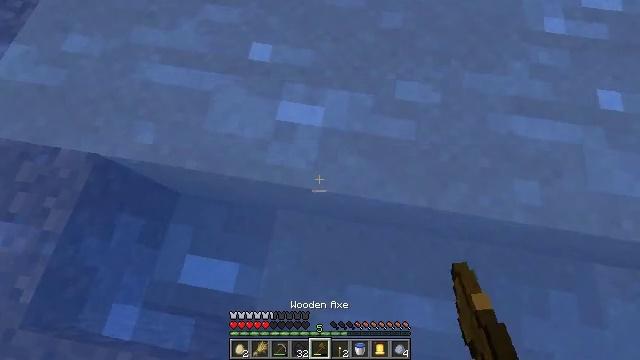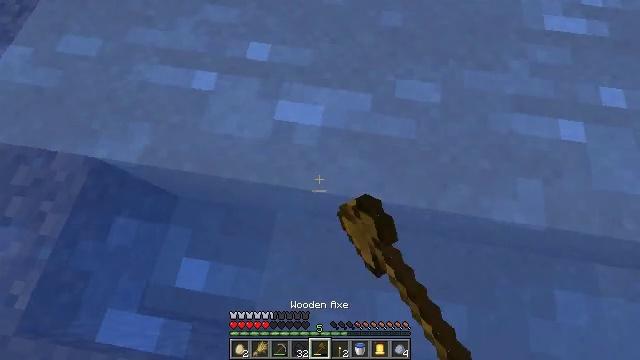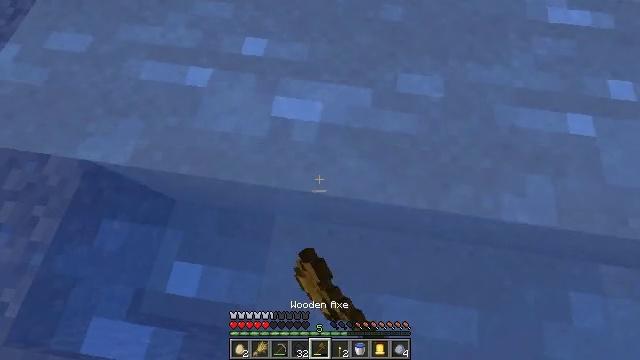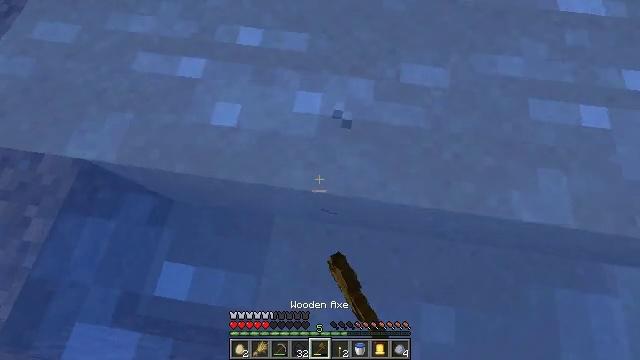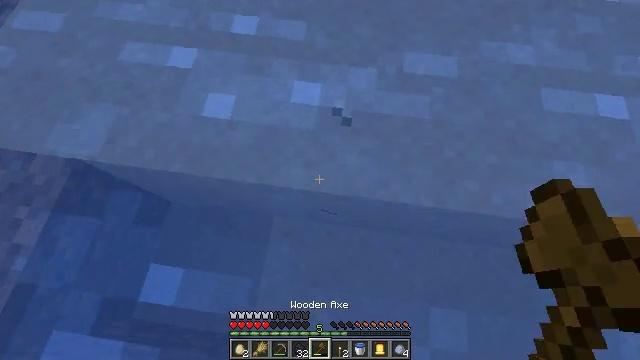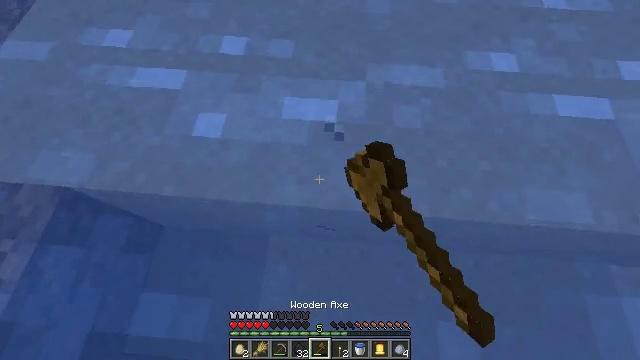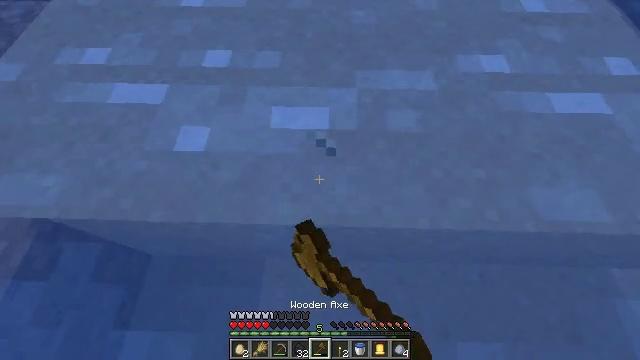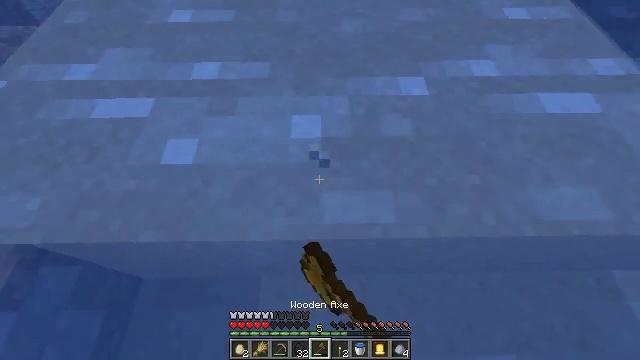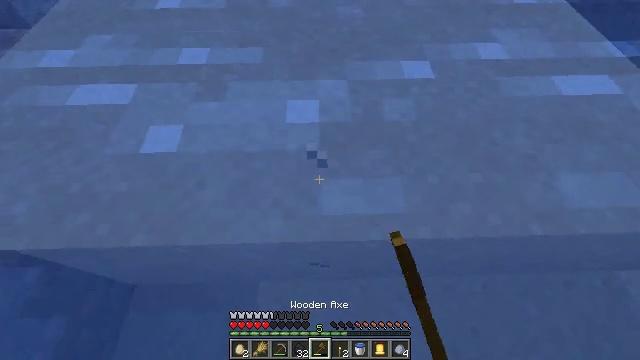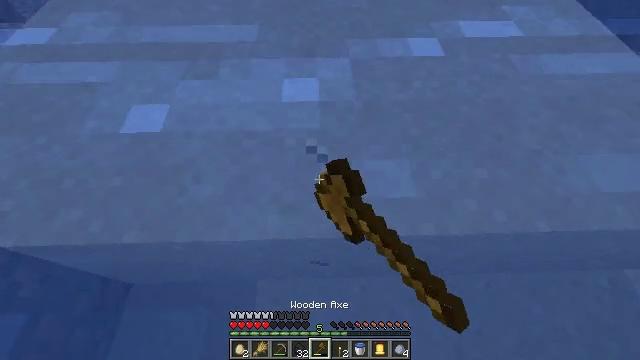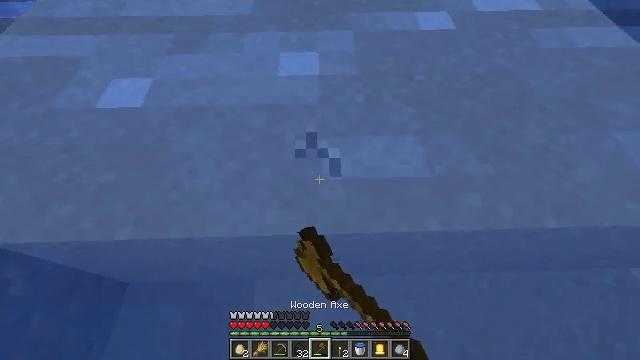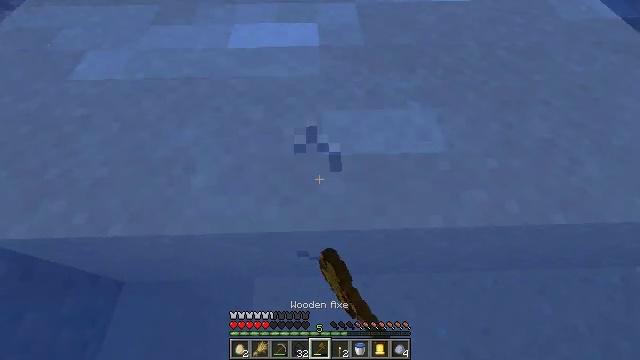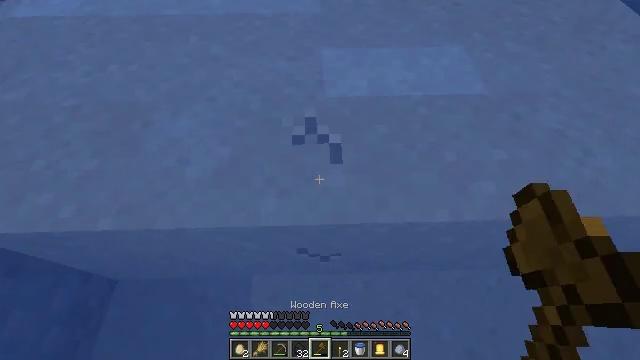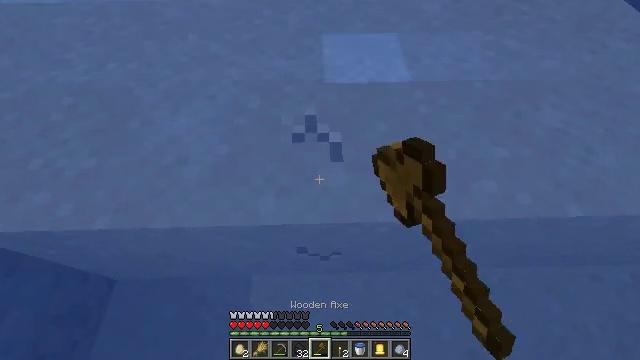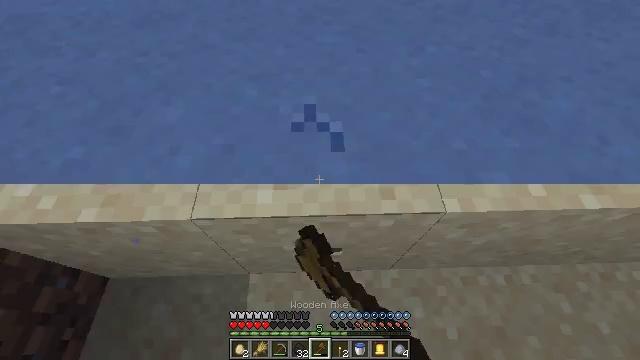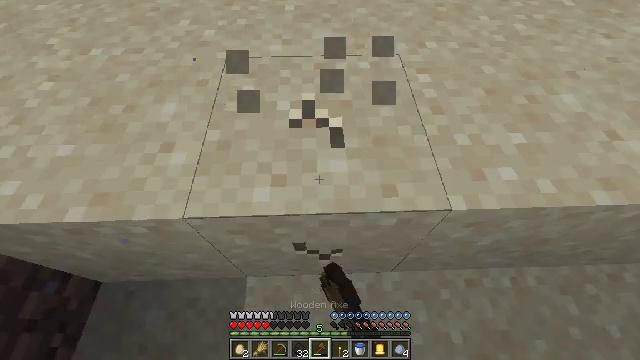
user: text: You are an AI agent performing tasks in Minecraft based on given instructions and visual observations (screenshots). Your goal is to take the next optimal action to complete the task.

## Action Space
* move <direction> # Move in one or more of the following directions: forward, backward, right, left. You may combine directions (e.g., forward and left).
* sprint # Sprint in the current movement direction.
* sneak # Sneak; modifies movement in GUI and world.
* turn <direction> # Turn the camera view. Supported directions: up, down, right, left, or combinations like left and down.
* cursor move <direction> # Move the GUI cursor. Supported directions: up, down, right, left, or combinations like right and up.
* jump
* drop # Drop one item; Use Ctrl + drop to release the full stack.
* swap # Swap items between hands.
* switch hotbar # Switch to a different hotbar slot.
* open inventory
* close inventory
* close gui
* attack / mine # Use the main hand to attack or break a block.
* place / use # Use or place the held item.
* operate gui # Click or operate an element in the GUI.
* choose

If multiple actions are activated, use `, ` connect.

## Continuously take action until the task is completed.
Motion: motion action
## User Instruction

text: Collect sand to make glass.
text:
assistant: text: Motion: attack / mine
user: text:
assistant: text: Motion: attack / mine
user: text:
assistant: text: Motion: attack / mine
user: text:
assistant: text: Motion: attack / mine
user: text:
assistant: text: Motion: turn right and up, attack / mine
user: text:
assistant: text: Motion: turn right and up, attack / mine
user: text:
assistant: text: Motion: turn right and up, attack / mine
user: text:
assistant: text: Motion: turn up, attack / mine
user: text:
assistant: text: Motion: attack / mine
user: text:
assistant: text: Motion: attack / mine
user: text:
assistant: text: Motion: attack / mine
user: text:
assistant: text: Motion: attack / mine
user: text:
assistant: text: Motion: attack / mine
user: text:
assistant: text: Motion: attack / mine
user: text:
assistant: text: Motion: attack / mine
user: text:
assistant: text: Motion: turn right and up, attack / mine
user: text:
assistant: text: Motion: turn right and up, attack / mine
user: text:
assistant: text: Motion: turn up, attack / mine
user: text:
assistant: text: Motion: turn up, attack / mine
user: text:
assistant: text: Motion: attack / mine
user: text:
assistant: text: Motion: turn up, attack / mine
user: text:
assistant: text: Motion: turn up, attack / mine
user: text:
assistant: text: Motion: attack / mine
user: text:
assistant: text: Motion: attack / mine
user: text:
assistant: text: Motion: attack / mine
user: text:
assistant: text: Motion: attack / mine
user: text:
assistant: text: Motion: attack / mine
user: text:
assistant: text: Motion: attack / mine
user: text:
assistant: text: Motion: attack / mine
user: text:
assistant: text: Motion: attack / mine